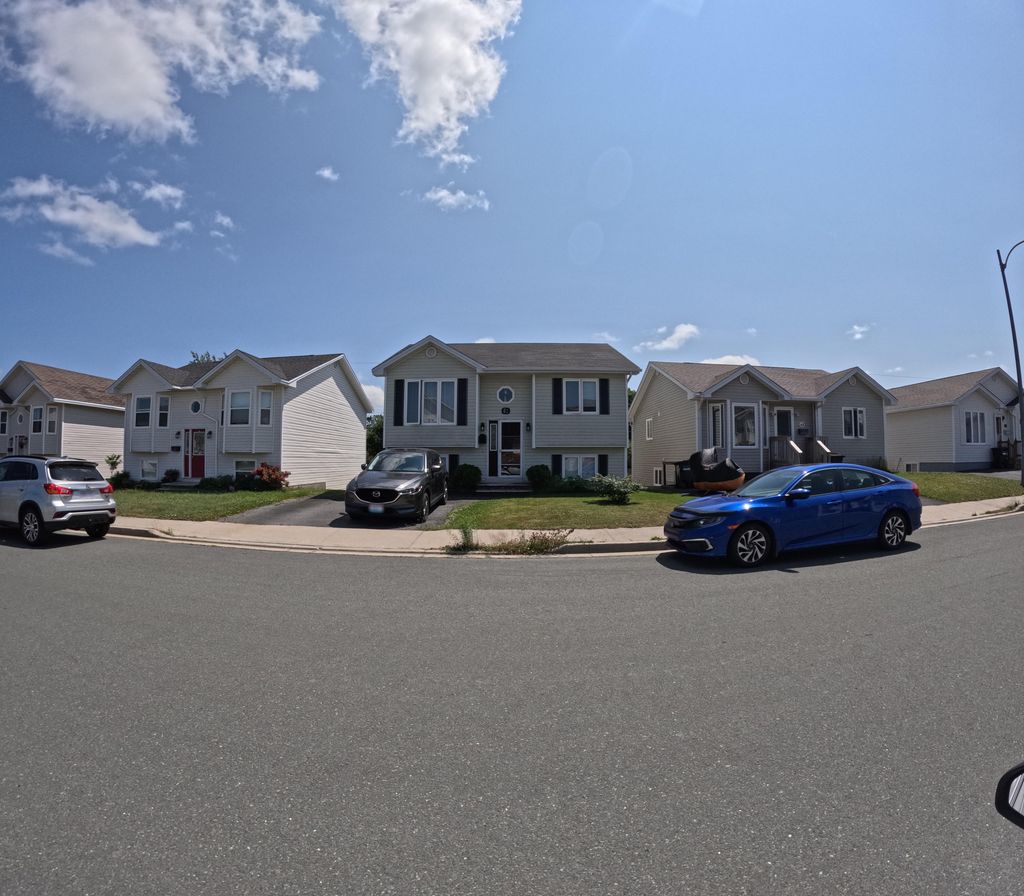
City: st_johns